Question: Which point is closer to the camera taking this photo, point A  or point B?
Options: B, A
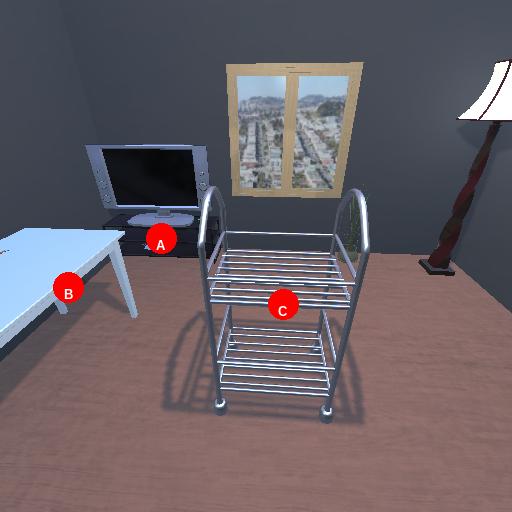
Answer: B